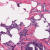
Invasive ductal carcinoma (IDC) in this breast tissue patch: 0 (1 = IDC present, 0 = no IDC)